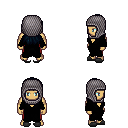
a pixel art fantasy rpg character, male body template, human, tanned skin, black robe, red pants, raven unkempt hairstyle, chain hood, gray slippers, four views (front, back, left, right), 2x2 character sprite sheet, small pixel art, hard edges, no anti-aliasing